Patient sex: M
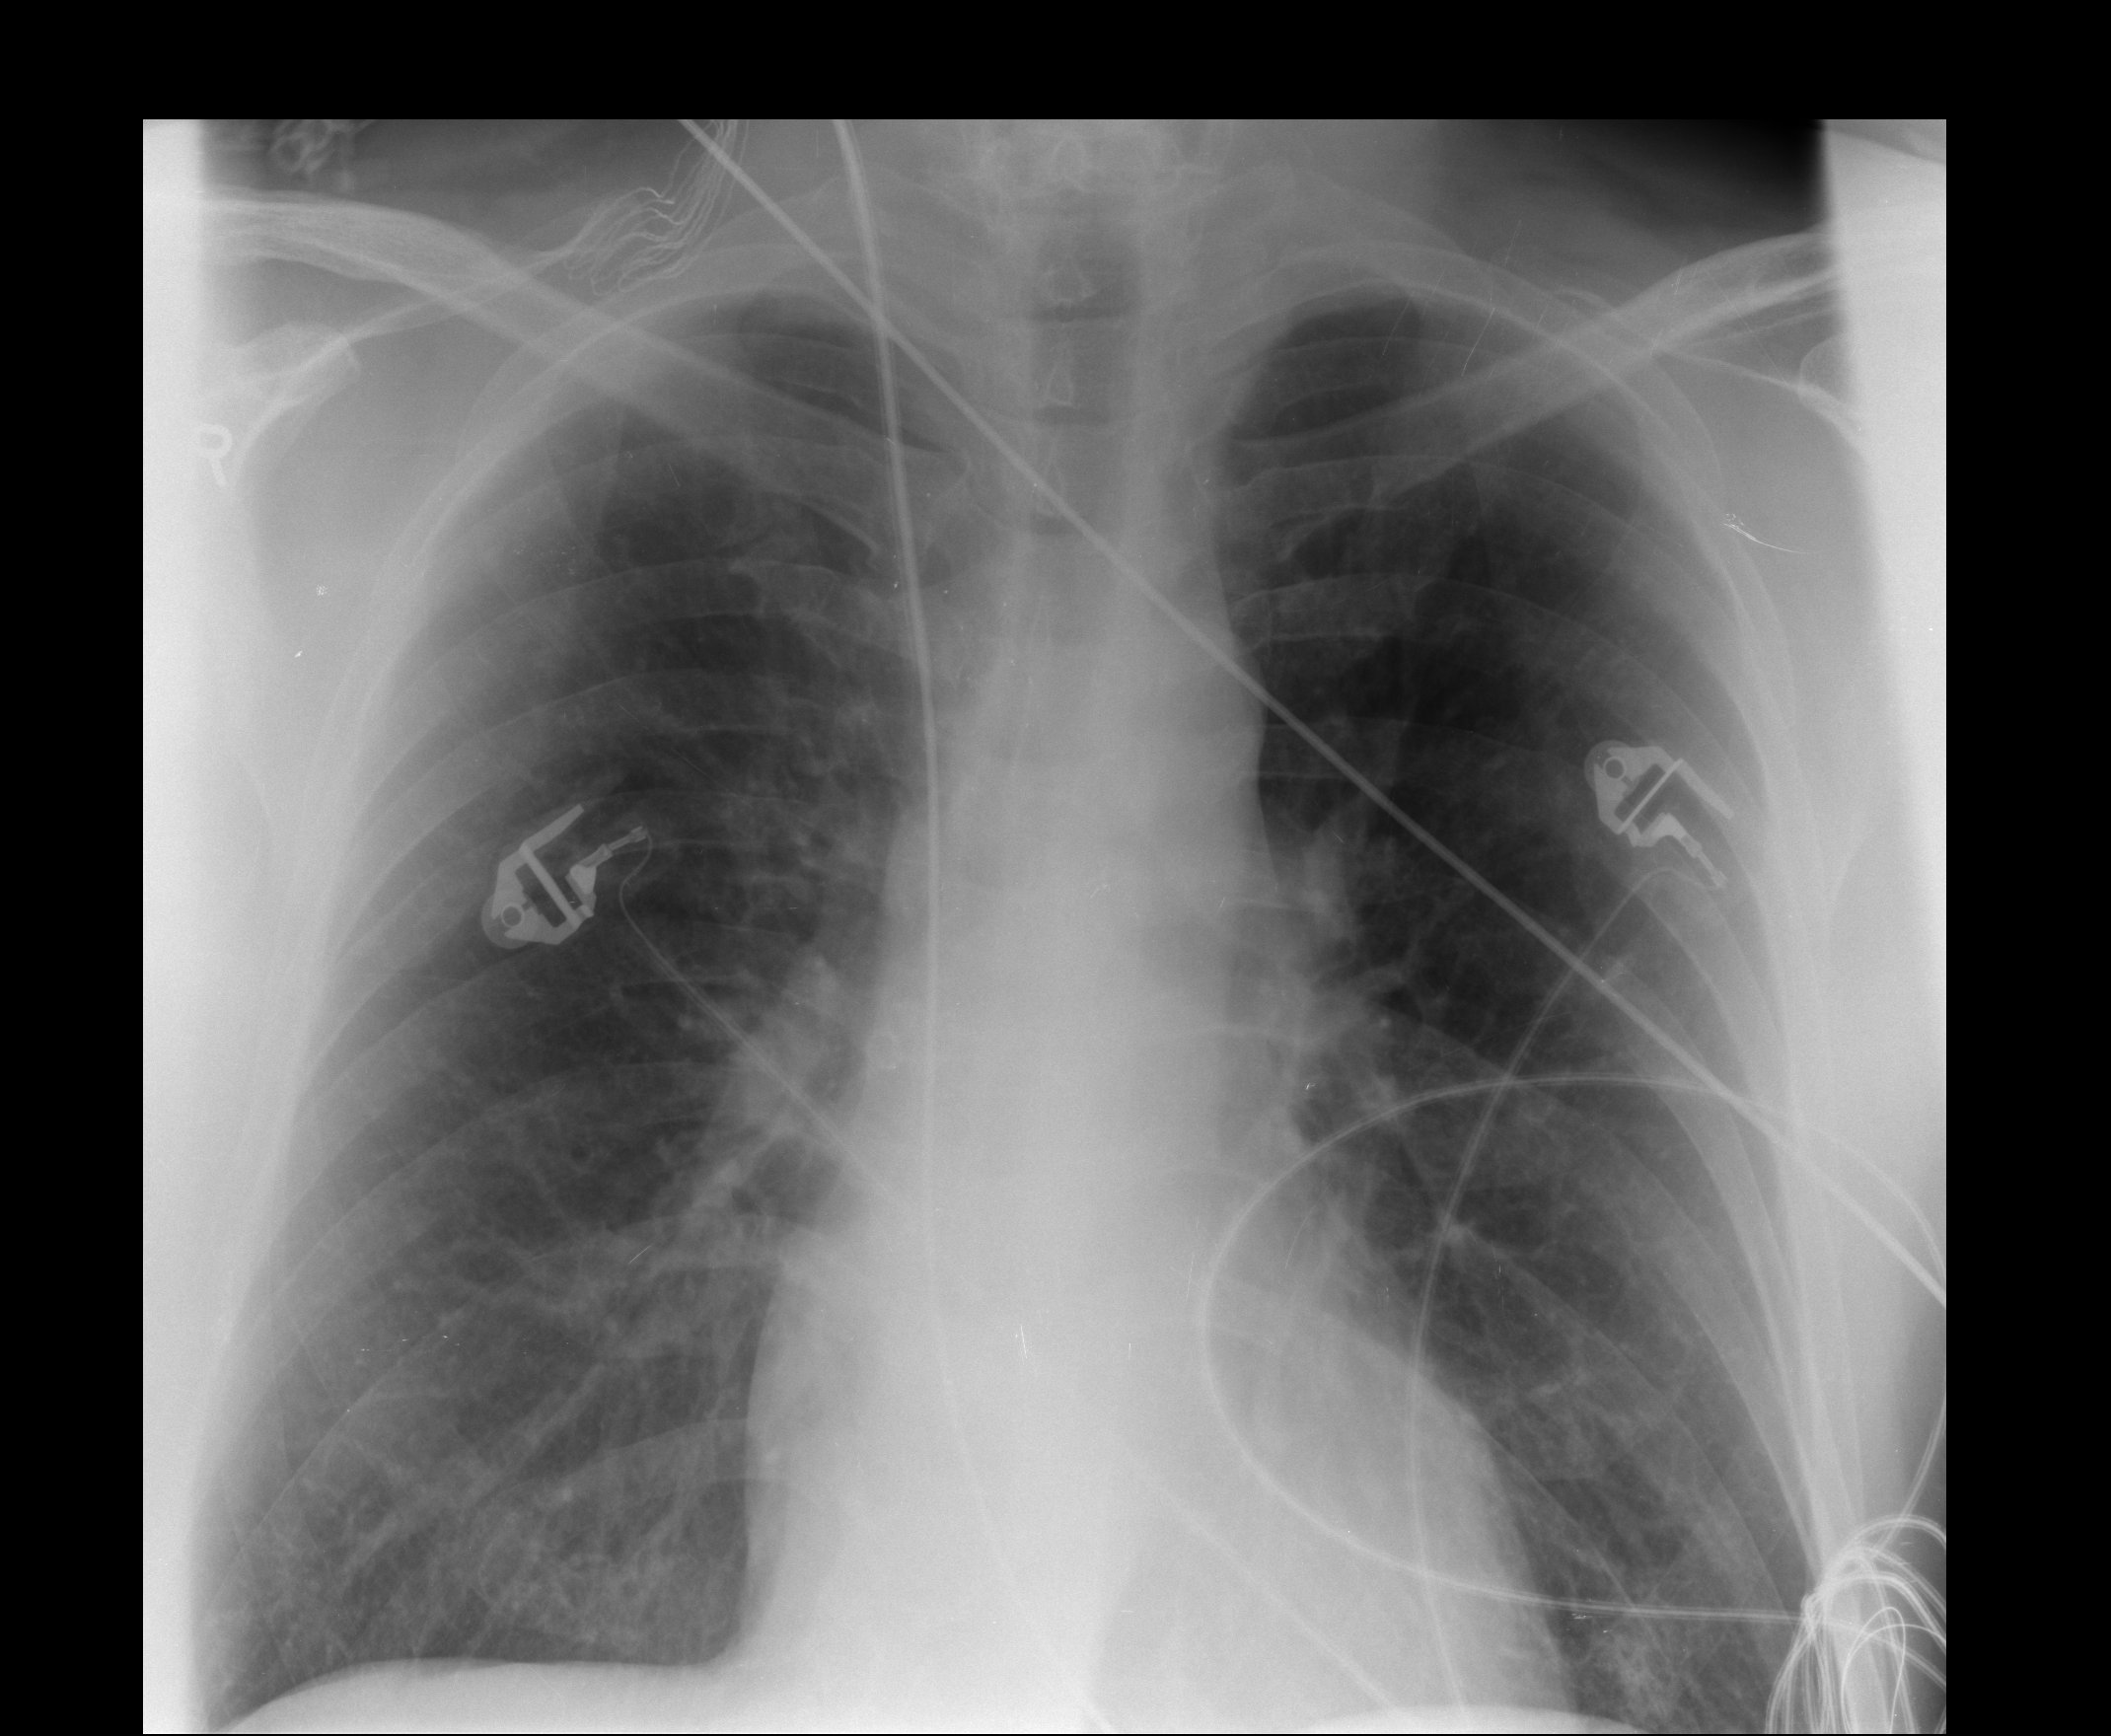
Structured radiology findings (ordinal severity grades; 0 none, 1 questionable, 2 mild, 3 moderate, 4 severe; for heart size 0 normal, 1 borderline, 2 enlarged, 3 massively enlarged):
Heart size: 0
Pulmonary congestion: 0
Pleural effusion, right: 0
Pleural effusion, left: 0
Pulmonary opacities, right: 0
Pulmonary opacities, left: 0
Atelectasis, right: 1
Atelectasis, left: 1